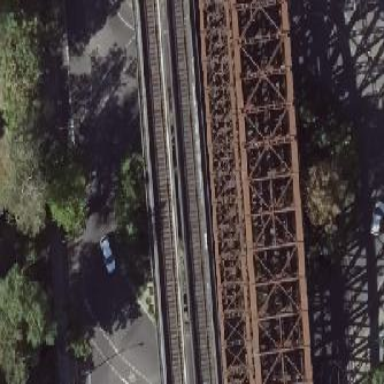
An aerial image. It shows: Truss bridge structure.